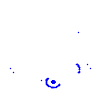
Particle: proton